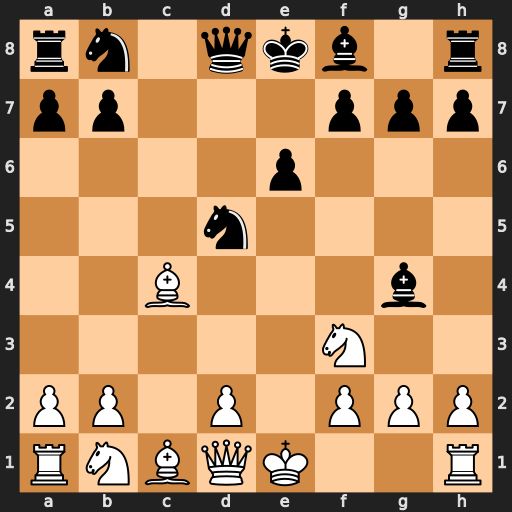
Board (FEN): rn1qkb1r/pp3ppp/4p3/3n4/2B3b1/5N2/PP1P1PPP/RNBQK2R
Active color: w
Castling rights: KQkq
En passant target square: -
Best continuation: Qa4+ Nc6 Bxd5 Qxd5 Qxg4